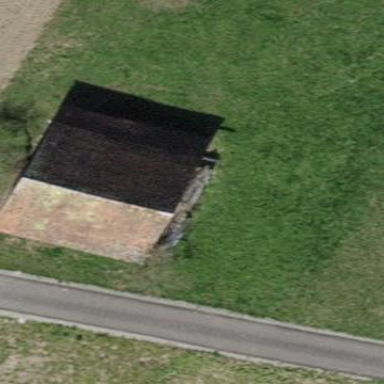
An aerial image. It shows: Shed with gabled roof.